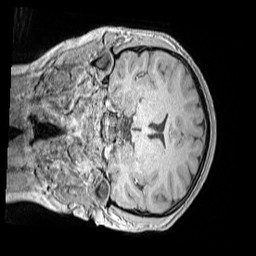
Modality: MP2RAGE
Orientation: coronal
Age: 11
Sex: female
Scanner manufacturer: siemens
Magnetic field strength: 3 T
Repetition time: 4 s
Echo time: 0.00299 s